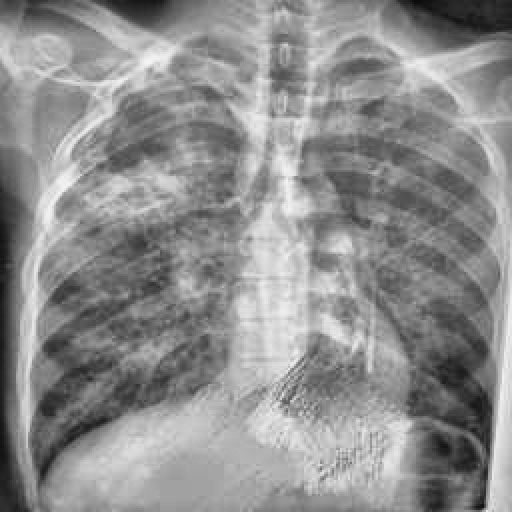
Finding: TUBERCULOSIS